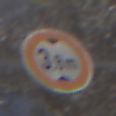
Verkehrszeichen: TatsaechlicheHoehe
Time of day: MorningAfternoon
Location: Outdoor (Nature)
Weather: PartlyCloudy
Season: Winter
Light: Natural